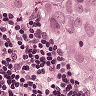
Metastatic tissue present: yes